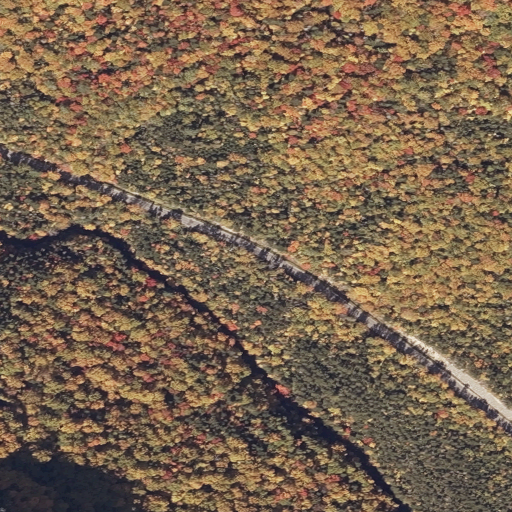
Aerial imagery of gap in Maine named Black Brook Notch containing mixed forest, evergreen forest, open development, deciduous forest, and shrub